Field crop: maize
Growth stage: 2
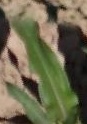
Species: maize